Field crop: maize
Growth stage: 1
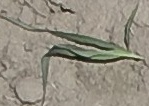
Species: sorghum